Field crop: tomato
Growth stage: 1
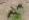
Species: solanum